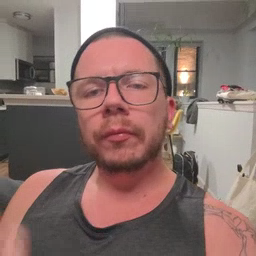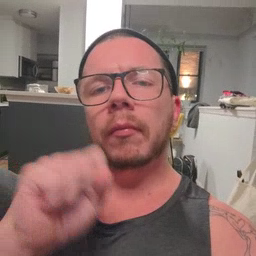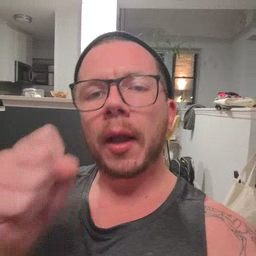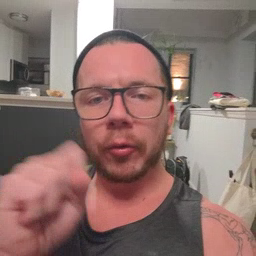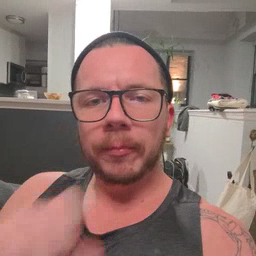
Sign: icecream